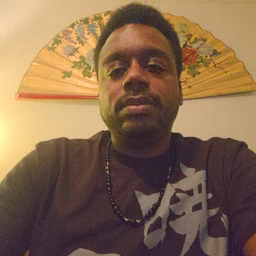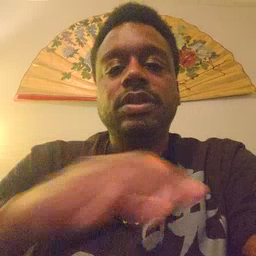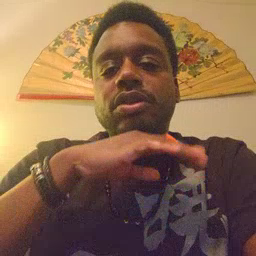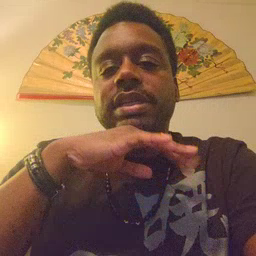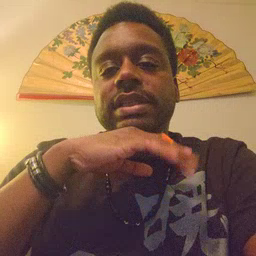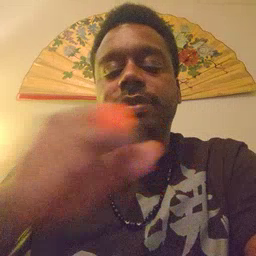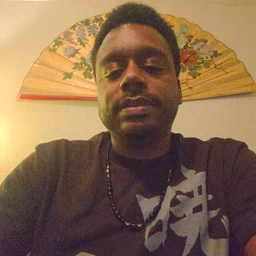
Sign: dirty